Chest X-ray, PA view. Patient: 50 years old, sex F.
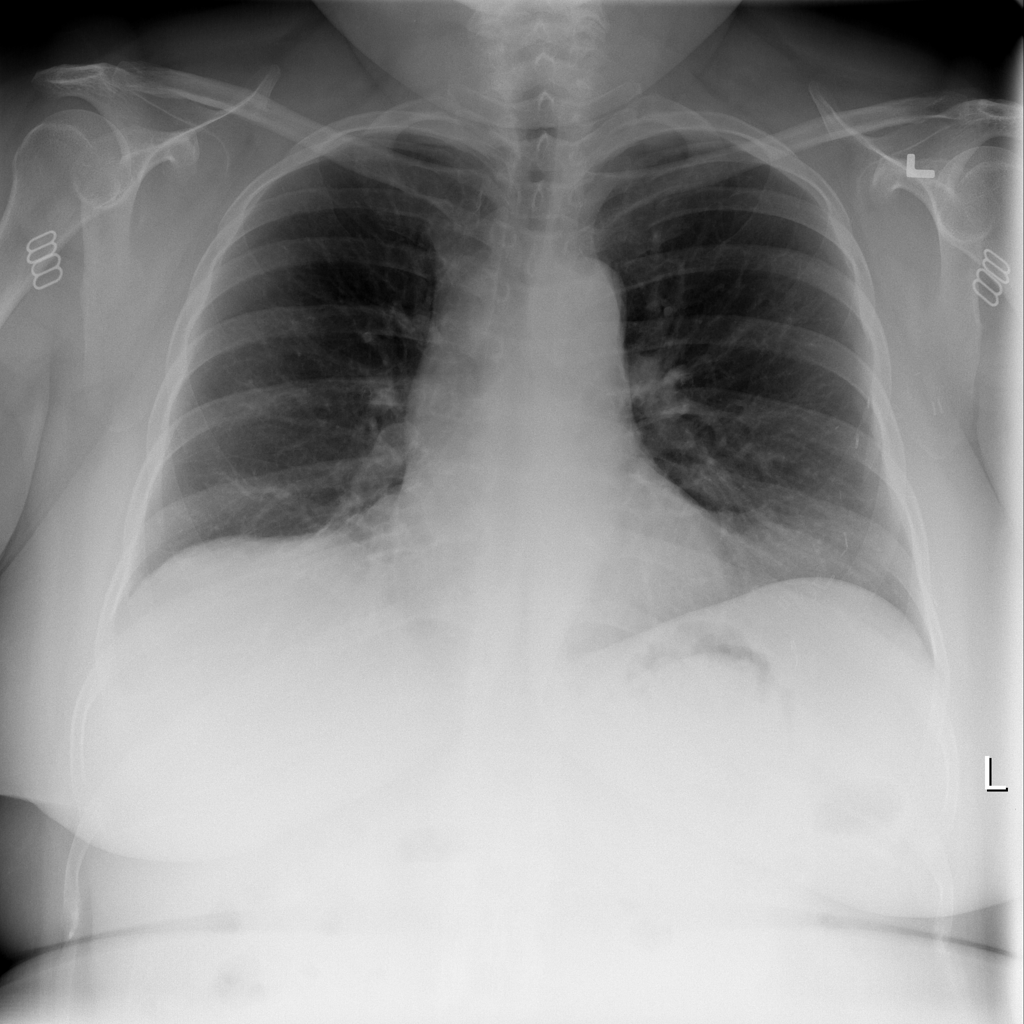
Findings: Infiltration